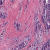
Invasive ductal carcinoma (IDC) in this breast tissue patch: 1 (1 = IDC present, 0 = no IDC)